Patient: sex M, age 65
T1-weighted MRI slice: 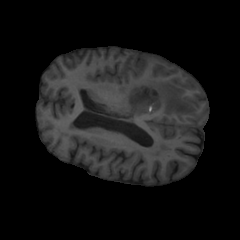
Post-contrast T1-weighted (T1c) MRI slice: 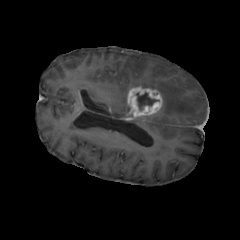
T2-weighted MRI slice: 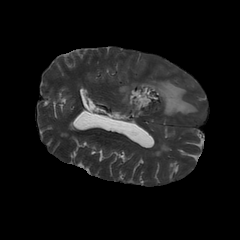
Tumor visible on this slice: yes
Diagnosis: Glioblastoma, IDH-wildtype
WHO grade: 4